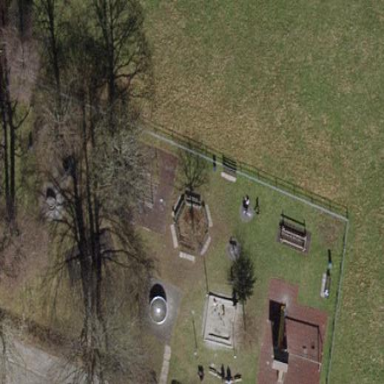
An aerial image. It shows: Playground area for leisure land.